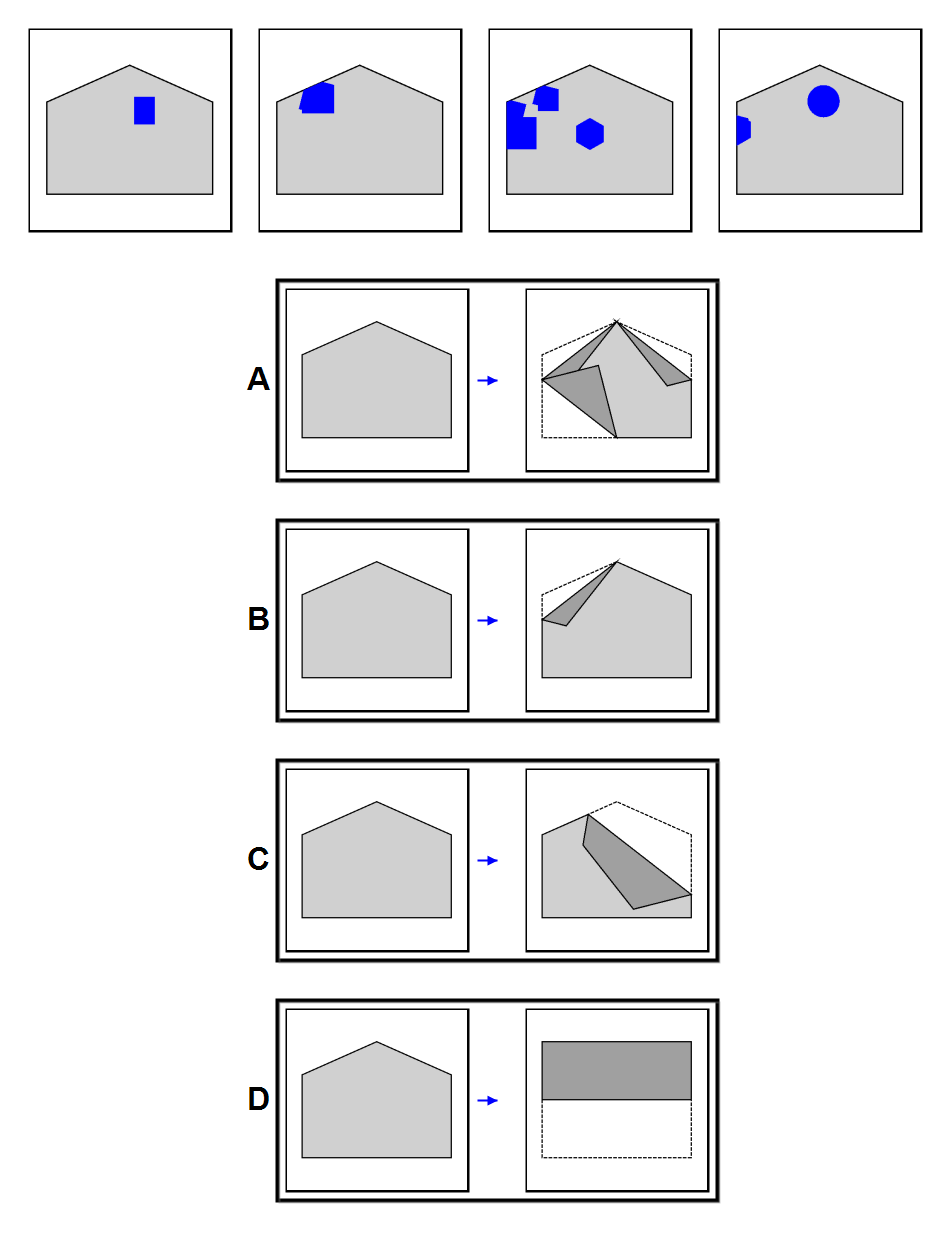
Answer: B